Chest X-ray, AP view. Patient: 10 years old, sex M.
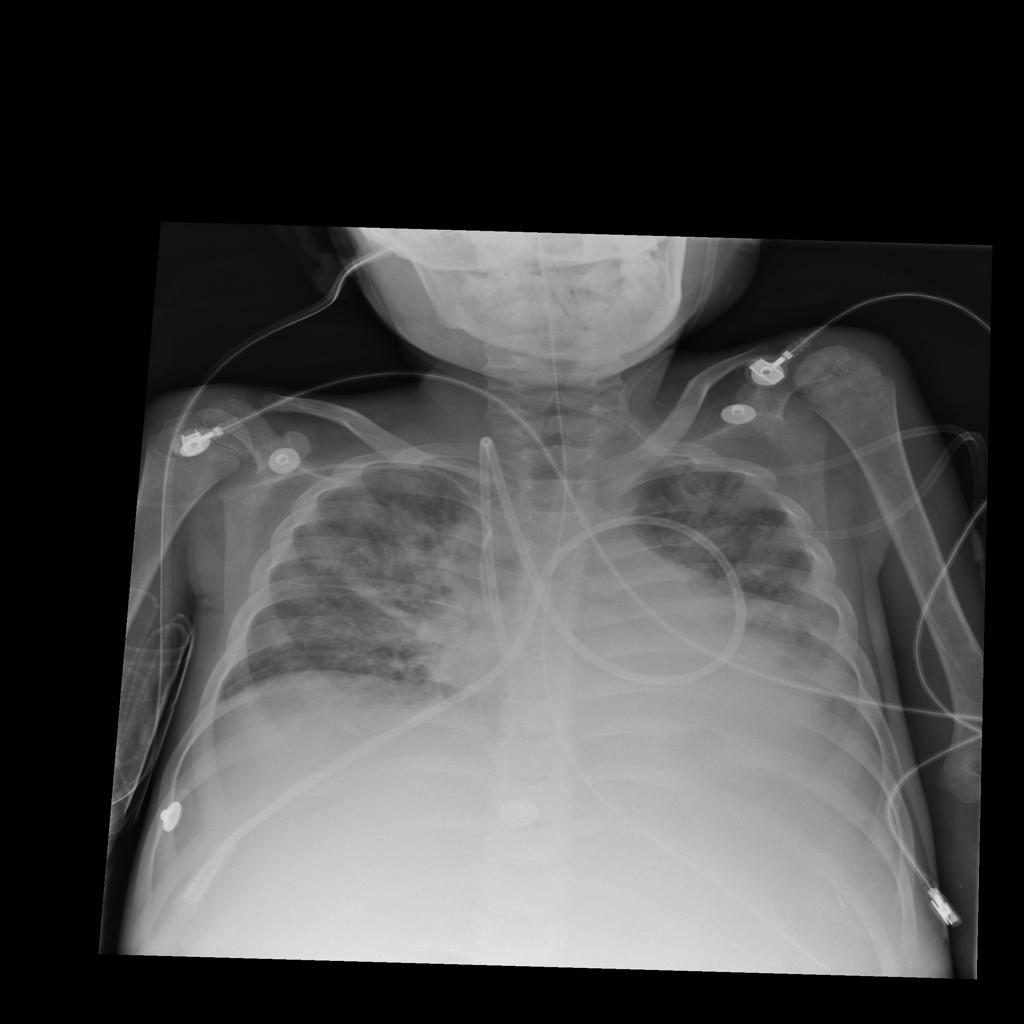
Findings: Atelectasis, Consolidation